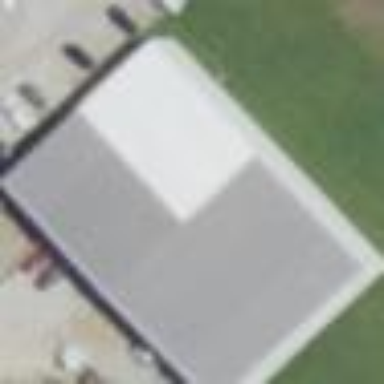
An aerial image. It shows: Commercial building.